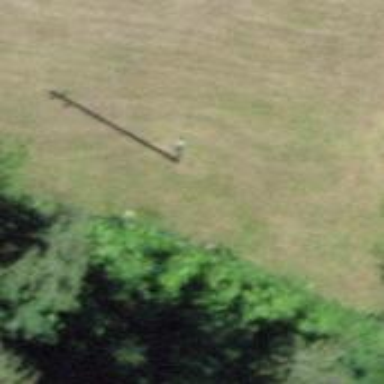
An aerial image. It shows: Power pole.